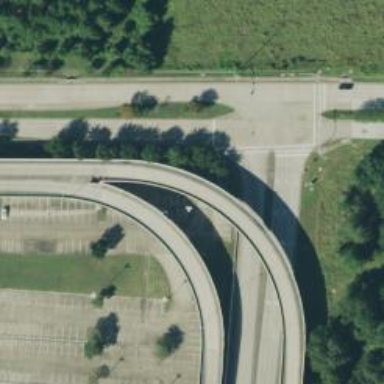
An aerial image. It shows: Viaduct bridge on motorway link.